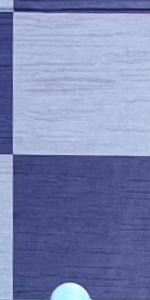
Label: Empty